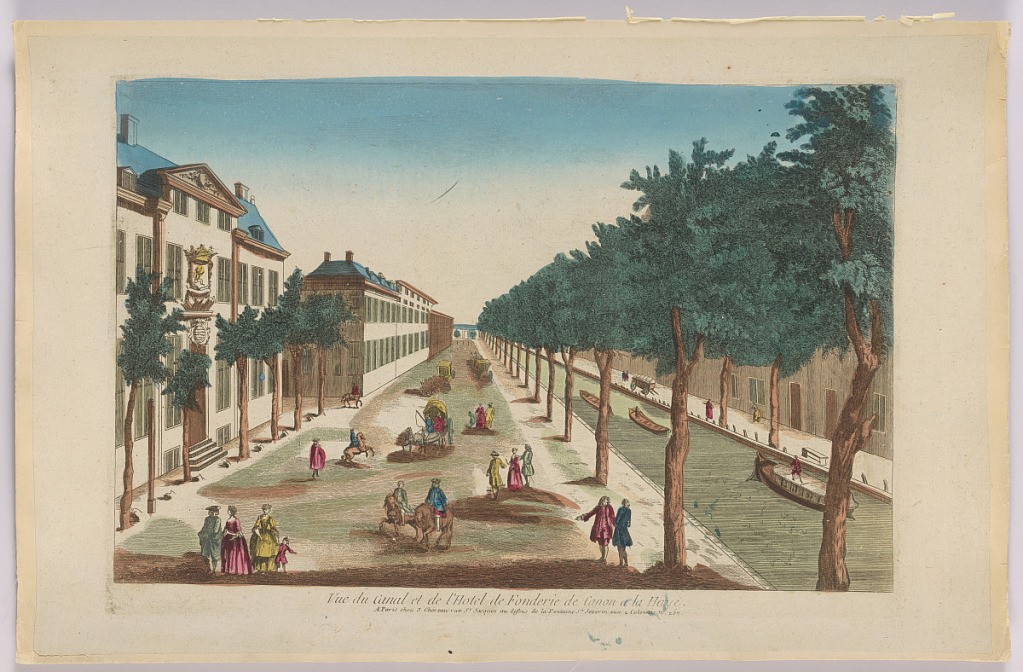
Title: Peep-Show Print
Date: mid-18th century
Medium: Engraving and brush and wash on paper
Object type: Print
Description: Peep-show print